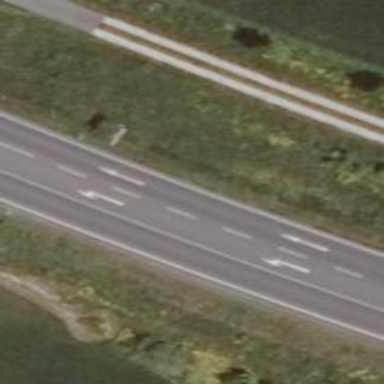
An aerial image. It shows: Primary road with asphalt surface.